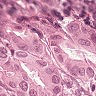
Metastatic tissue present: yes